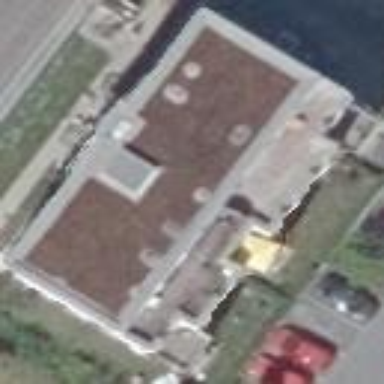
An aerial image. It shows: Apartment building with flat roof.